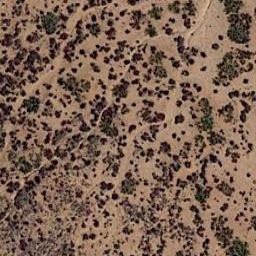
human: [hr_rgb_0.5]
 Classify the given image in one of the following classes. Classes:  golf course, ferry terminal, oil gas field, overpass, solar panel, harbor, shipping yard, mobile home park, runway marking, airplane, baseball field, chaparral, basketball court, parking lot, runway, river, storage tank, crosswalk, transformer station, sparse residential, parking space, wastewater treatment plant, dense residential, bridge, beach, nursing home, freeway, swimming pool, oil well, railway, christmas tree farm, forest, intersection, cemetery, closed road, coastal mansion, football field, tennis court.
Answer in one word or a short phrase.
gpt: chaparral